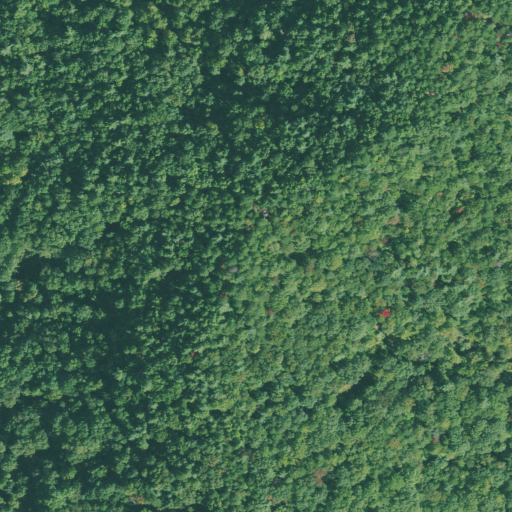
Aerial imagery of mountain in South Carolina named Gallbuster Mountain containing deciduous forest, mixed forest, and evergreen forest